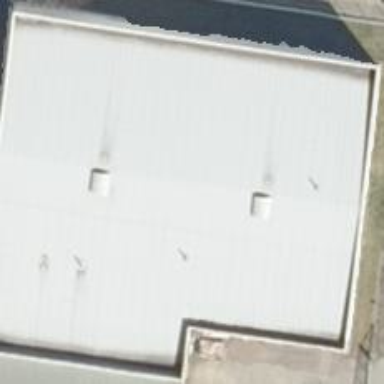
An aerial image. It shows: Hardware shop.